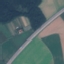
Label: Highway